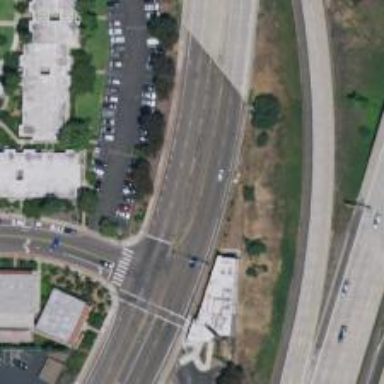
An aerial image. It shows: Secondary road with sidewalk on the left.